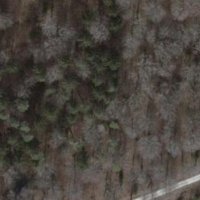
EUNIS habitat code: 41
Species observed at this site:
Phylloscopus collybita
Riparia riparia
Emberiza citrinella
Sylvia borin
Dryocopus martius
Oriolus oriolus
Buteo buteo
Sylvia atricapilla